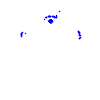
Particle: kaon